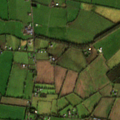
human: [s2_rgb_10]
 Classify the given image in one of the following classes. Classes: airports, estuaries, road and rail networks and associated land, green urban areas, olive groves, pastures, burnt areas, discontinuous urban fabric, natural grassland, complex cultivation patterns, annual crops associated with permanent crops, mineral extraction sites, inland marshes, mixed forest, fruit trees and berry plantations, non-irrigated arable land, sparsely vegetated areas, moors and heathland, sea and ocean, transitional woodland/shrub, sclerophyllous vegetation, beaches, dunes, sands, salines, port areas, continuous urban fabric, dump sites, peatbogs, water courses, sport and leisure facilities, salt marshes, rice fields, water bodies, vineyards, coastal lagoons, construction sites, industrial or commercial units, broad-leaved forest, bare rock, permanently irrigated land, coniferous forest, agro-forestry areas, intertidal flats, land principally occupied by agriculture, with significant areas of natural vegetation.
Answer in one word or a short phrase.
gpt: non-irrigated arable land, pastures